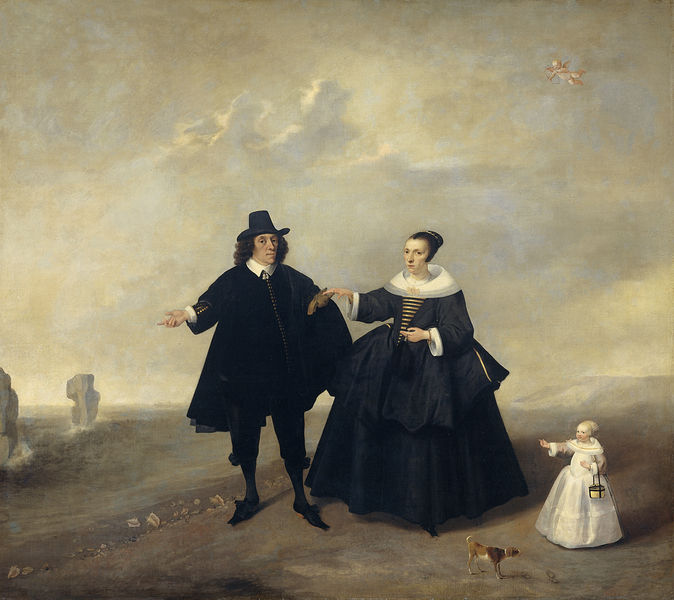
Titel: Portret van een echtpaar met kind, leden van de familie van Beresteyn
Standort: Amsterdam
Institution: Rijksmuseum
Schlagwörter: felsen, hand, himmel, mann, meer, vogel, wasser, wolken, ufer, abend, braun, frau, hut, hüte, kleid, kopfbedeckungen, lampe, schwarz, weiss, hund, weg, mütze, mützen, falten, kleidung, kragen, stein, herr, öl, morgen, boden, gold, mantel, eltern, kind, engel, kopfbedeckung, strand, wellen, schuhe, steinig, klippen, sonnenuntergang, weib, amor, armor, felsnadel, felsnadeln